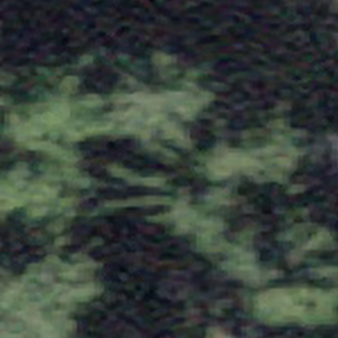
Label: other